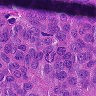
Metastatic tissue present: yes